Interaction volume radius: 10 \u00c5
Interaction volume height: 15 \u00c5
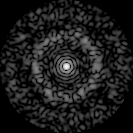
Disorder parameter: 0.8023